Aerial crown-view tile of a tropical tree (Barro Colorado Island, Panama), acquired 20240716:
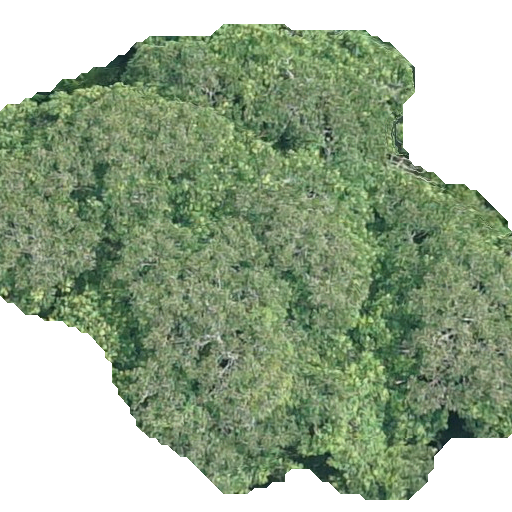
Species: Dipteryx oleifera
GBIF accepted scientific name: Dipteryx oleifera
Crown area: 308.048 m²